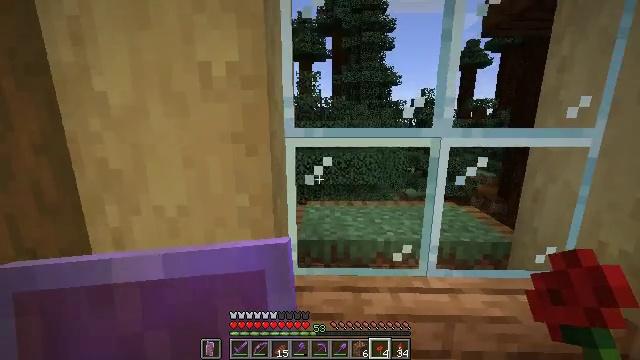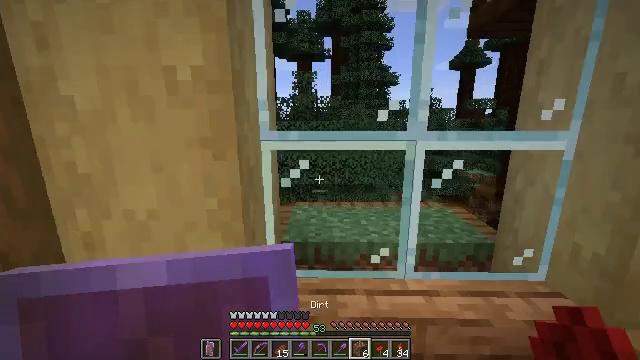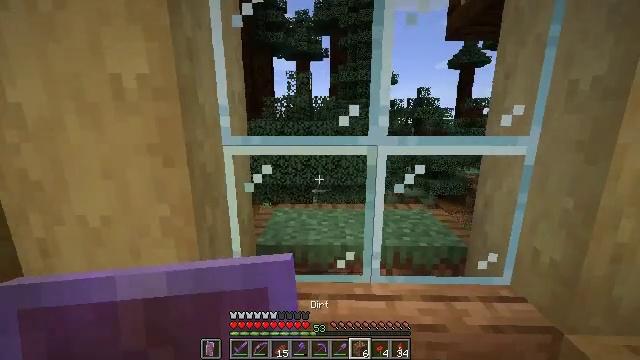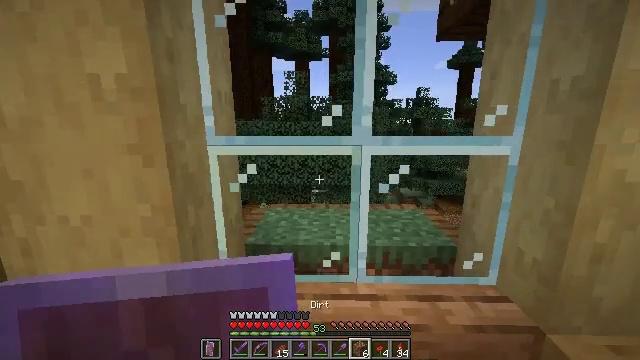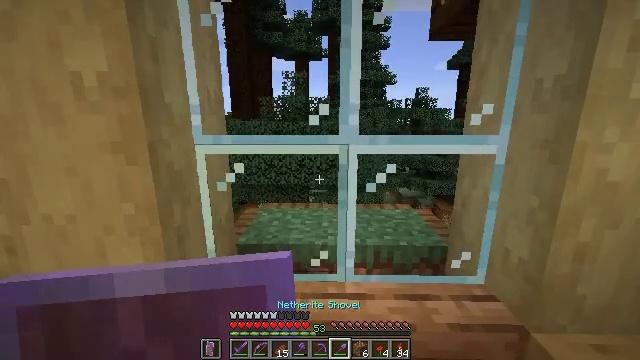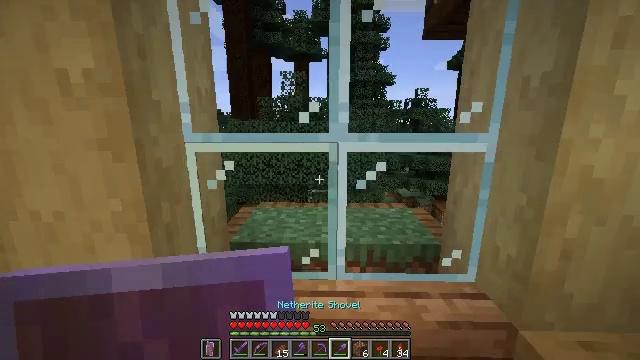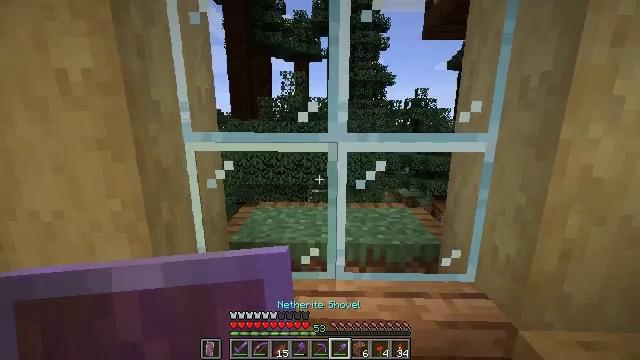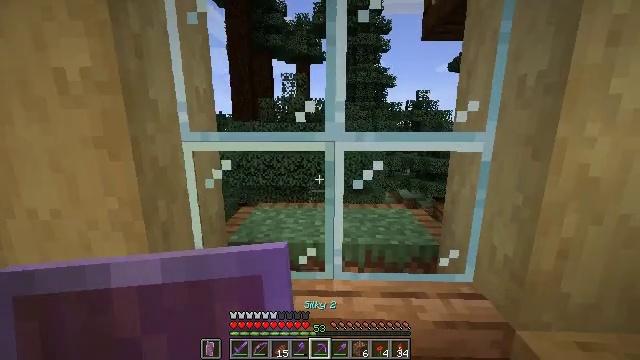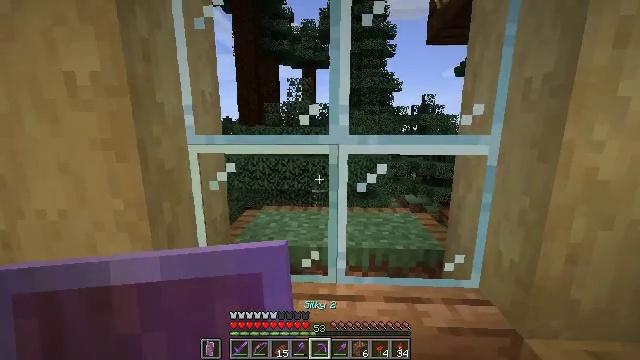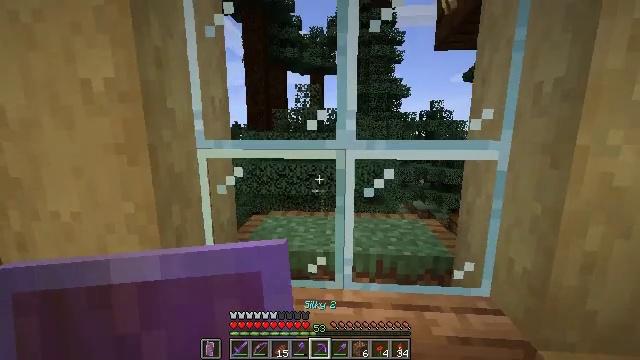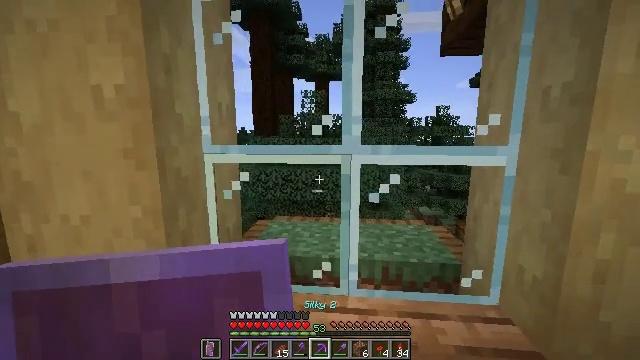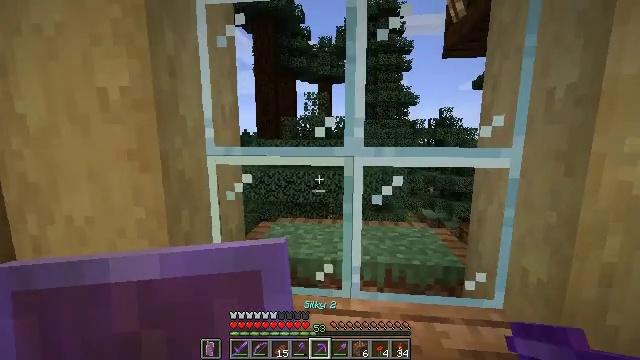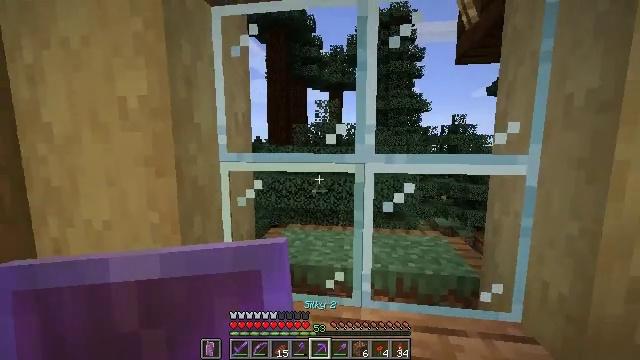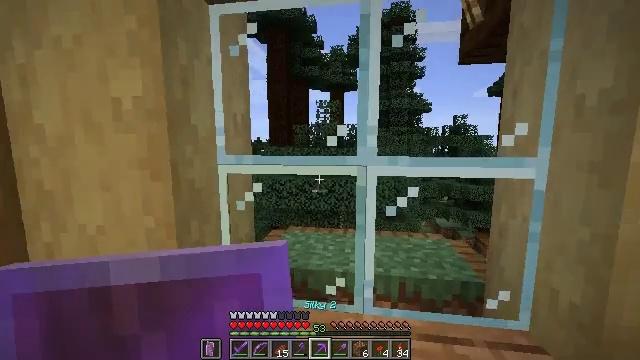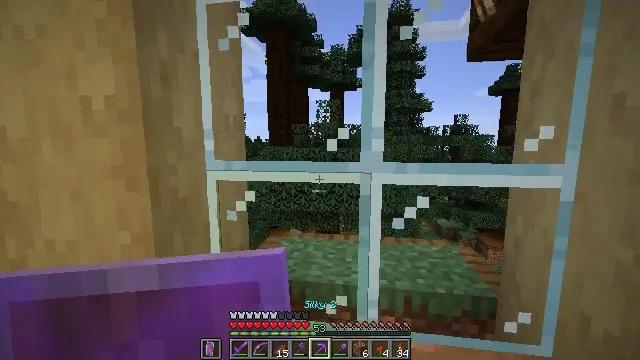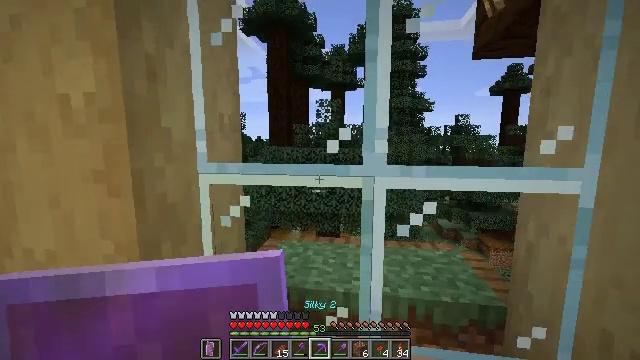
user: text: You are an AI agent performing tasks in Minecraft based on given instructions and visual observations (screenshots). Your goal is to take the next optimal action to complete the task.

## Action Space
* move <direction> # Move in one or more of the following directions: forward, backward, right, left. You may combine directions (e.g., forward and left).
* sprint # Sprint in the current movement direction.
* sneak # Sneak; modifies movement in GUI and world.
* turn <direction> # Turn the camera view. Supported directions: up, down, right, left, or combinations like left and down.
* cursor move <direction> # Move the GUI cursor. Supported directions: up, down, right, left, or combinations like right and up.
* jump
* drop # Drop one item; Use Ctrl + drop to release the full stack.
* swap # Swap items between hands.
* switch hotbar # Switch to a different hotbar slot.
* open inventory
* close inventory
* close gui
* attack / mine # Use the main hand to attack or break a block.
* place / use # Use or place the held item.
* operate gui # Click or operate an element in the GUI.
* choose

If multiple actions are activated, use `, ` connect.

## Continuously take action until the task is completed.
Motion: motion action
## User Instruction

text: Break the glass pane to collect it.
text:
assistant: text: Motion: move right
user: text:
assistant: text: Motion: move right
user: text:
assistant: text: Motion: no_op
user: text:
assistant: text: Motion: no_op
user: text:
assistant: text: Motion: no_op
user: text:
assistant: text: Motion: no_op
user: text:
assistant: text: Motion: no_op
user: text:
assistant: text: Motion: turn left
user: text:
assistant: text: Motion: turn left and up
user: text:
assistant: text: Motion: turn left and up
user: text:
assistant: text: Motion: no_op
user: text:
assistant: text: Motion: turn left and up
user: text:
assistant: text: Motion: move forward
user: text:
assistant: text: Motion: move forward
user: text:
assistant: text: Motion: move forward
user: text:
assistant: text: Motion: move forward
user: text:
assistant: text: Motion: no_op
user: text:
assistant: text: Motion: no_op
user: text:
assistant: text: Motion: no_op
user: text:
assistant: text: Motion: turn left and up
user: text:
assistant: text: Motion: turn left and up
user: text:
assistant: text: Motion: no_op
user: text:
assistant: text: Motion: no_op
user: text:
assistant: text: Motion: no_op
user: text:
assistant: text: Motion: no_op
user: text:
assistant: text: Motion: no_op
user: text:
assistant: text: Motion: no_op
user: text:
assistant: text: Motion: turn down
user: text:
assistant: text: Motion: turn down
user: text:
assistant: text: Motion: turn down